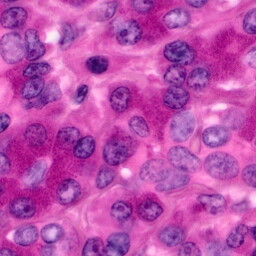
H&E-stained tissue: Pancreatic